Question: How to change the the service name for my windows service in Visual Studio 2012. I'm just new to the windows service, and trying to figure out how to build it.
I've googled and read a a lot about Windows services and how to build them. Everywhere they mention:
> In the Properties window for Service1.cs [Design] or Service1.vb [Design], set the ServiceName and the (Name) property for Service1 to MyNewService, if it's not already set.
But for me I can't seem to find where to change the servicename. I rightclicked on service1.cs and and went to properties. Here is a screenshot

It doesn't show me the ServiceName.
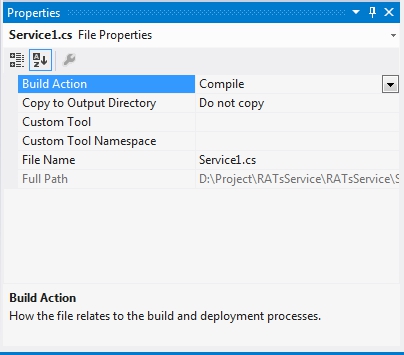
Answer: You're looking at the properties of the CS file, not the service object itself.
DOuble click it to open in the designer, then you will get actual properties of the service, including ServiceName